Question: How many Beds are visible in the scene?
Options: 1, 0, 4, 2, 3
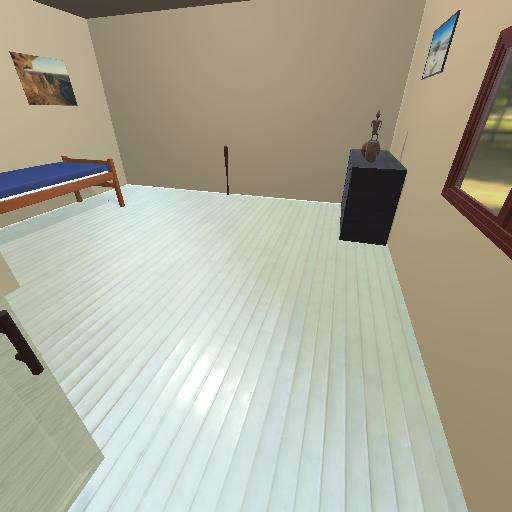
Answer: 1